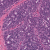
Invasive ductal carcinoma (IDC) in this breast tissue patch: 0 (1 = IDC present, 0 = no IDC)